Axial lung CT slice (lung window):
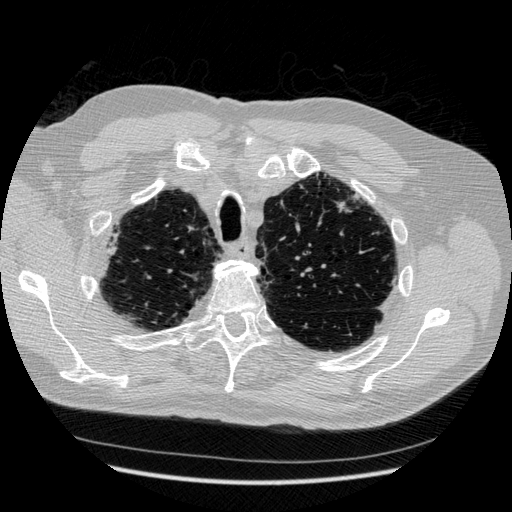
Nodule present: no